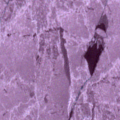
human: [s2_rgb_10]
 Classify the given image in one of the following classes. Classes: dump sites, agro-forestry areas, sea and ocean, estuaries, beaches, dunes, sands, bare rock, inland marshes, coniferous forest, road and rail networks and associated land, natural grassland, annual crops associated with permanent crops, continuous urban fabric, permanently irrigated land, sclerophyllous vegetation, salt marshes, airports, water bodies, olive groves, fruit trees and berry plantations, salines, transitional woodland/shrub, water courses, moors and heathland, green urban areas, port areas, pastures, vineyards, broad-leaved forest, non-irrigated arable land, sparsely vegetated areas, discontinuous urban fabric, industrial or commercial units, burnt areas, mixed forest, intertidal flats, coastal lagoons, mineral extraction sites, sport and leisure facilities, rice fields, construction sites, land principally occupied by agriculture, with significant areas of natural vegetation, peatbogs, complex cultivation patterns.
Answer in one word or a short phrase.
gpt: sea and ocean